Field crop: maize
Growth stage: 2
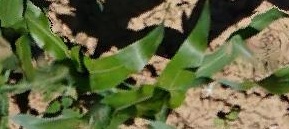
Species: maize